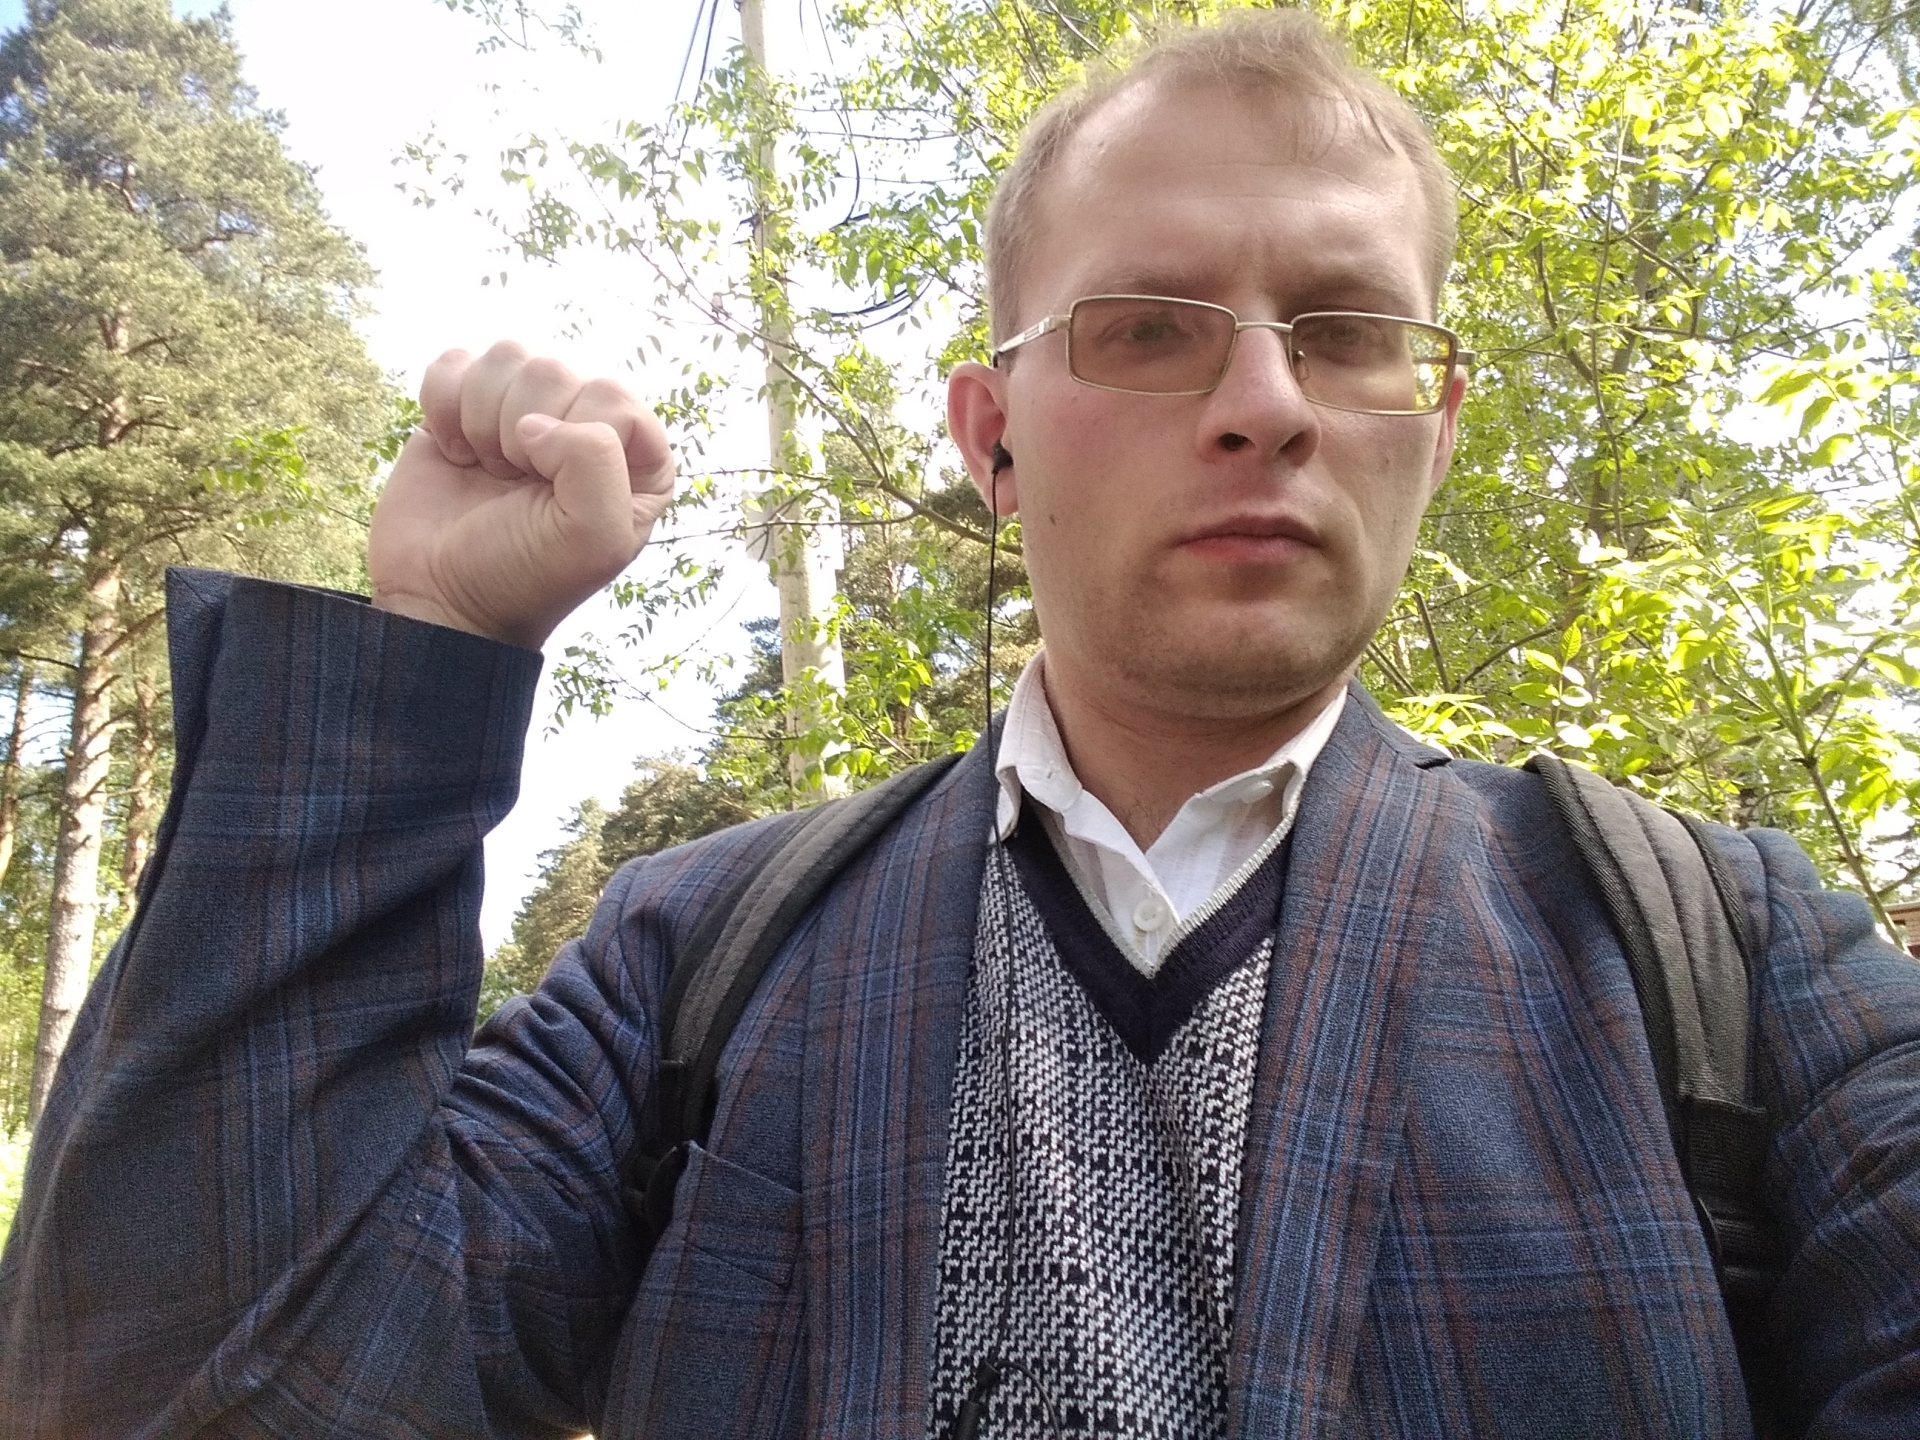
Label: clear